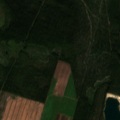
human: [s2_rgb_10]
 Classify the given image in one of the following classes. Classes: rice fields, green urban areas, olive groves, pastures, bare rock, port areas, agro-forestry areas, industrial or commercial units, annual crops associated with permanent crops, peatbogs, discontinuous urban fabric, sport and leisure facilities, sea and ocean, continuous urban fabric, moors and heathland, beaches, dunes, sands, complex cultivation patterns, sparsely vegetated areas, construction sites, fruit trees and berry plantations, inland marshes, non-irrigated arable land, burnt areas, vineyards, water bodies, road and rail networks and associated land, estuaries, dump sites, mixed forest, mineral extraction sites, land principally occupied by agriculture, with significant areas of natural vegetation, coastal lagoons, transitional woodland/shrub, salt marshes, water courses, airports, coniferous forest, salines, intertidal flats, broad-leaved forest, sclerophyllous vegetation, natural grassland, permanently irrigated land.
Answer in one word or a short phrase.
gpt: mineral extraction sites, land principally occupied by agriculture, with significant areas of natural vegetation, coniferous forest, mixed forest, transitional woodland/shrub